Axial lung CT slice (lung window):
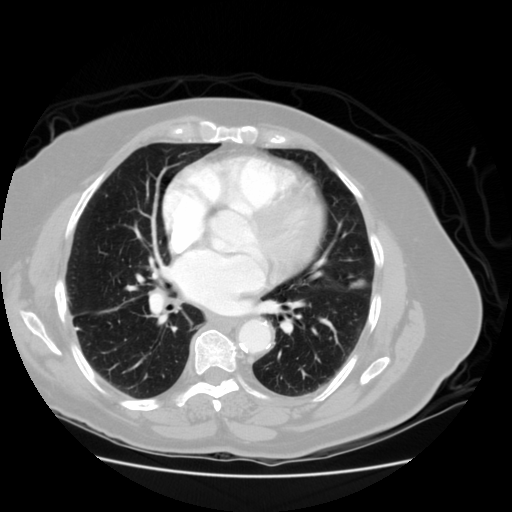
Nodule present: no